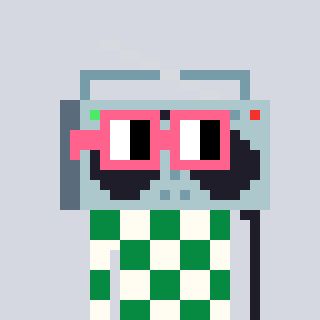
a pixel art character with square pink glasses, a boombox-shaped head and a grayscale-colored body on a cool background